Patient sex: F
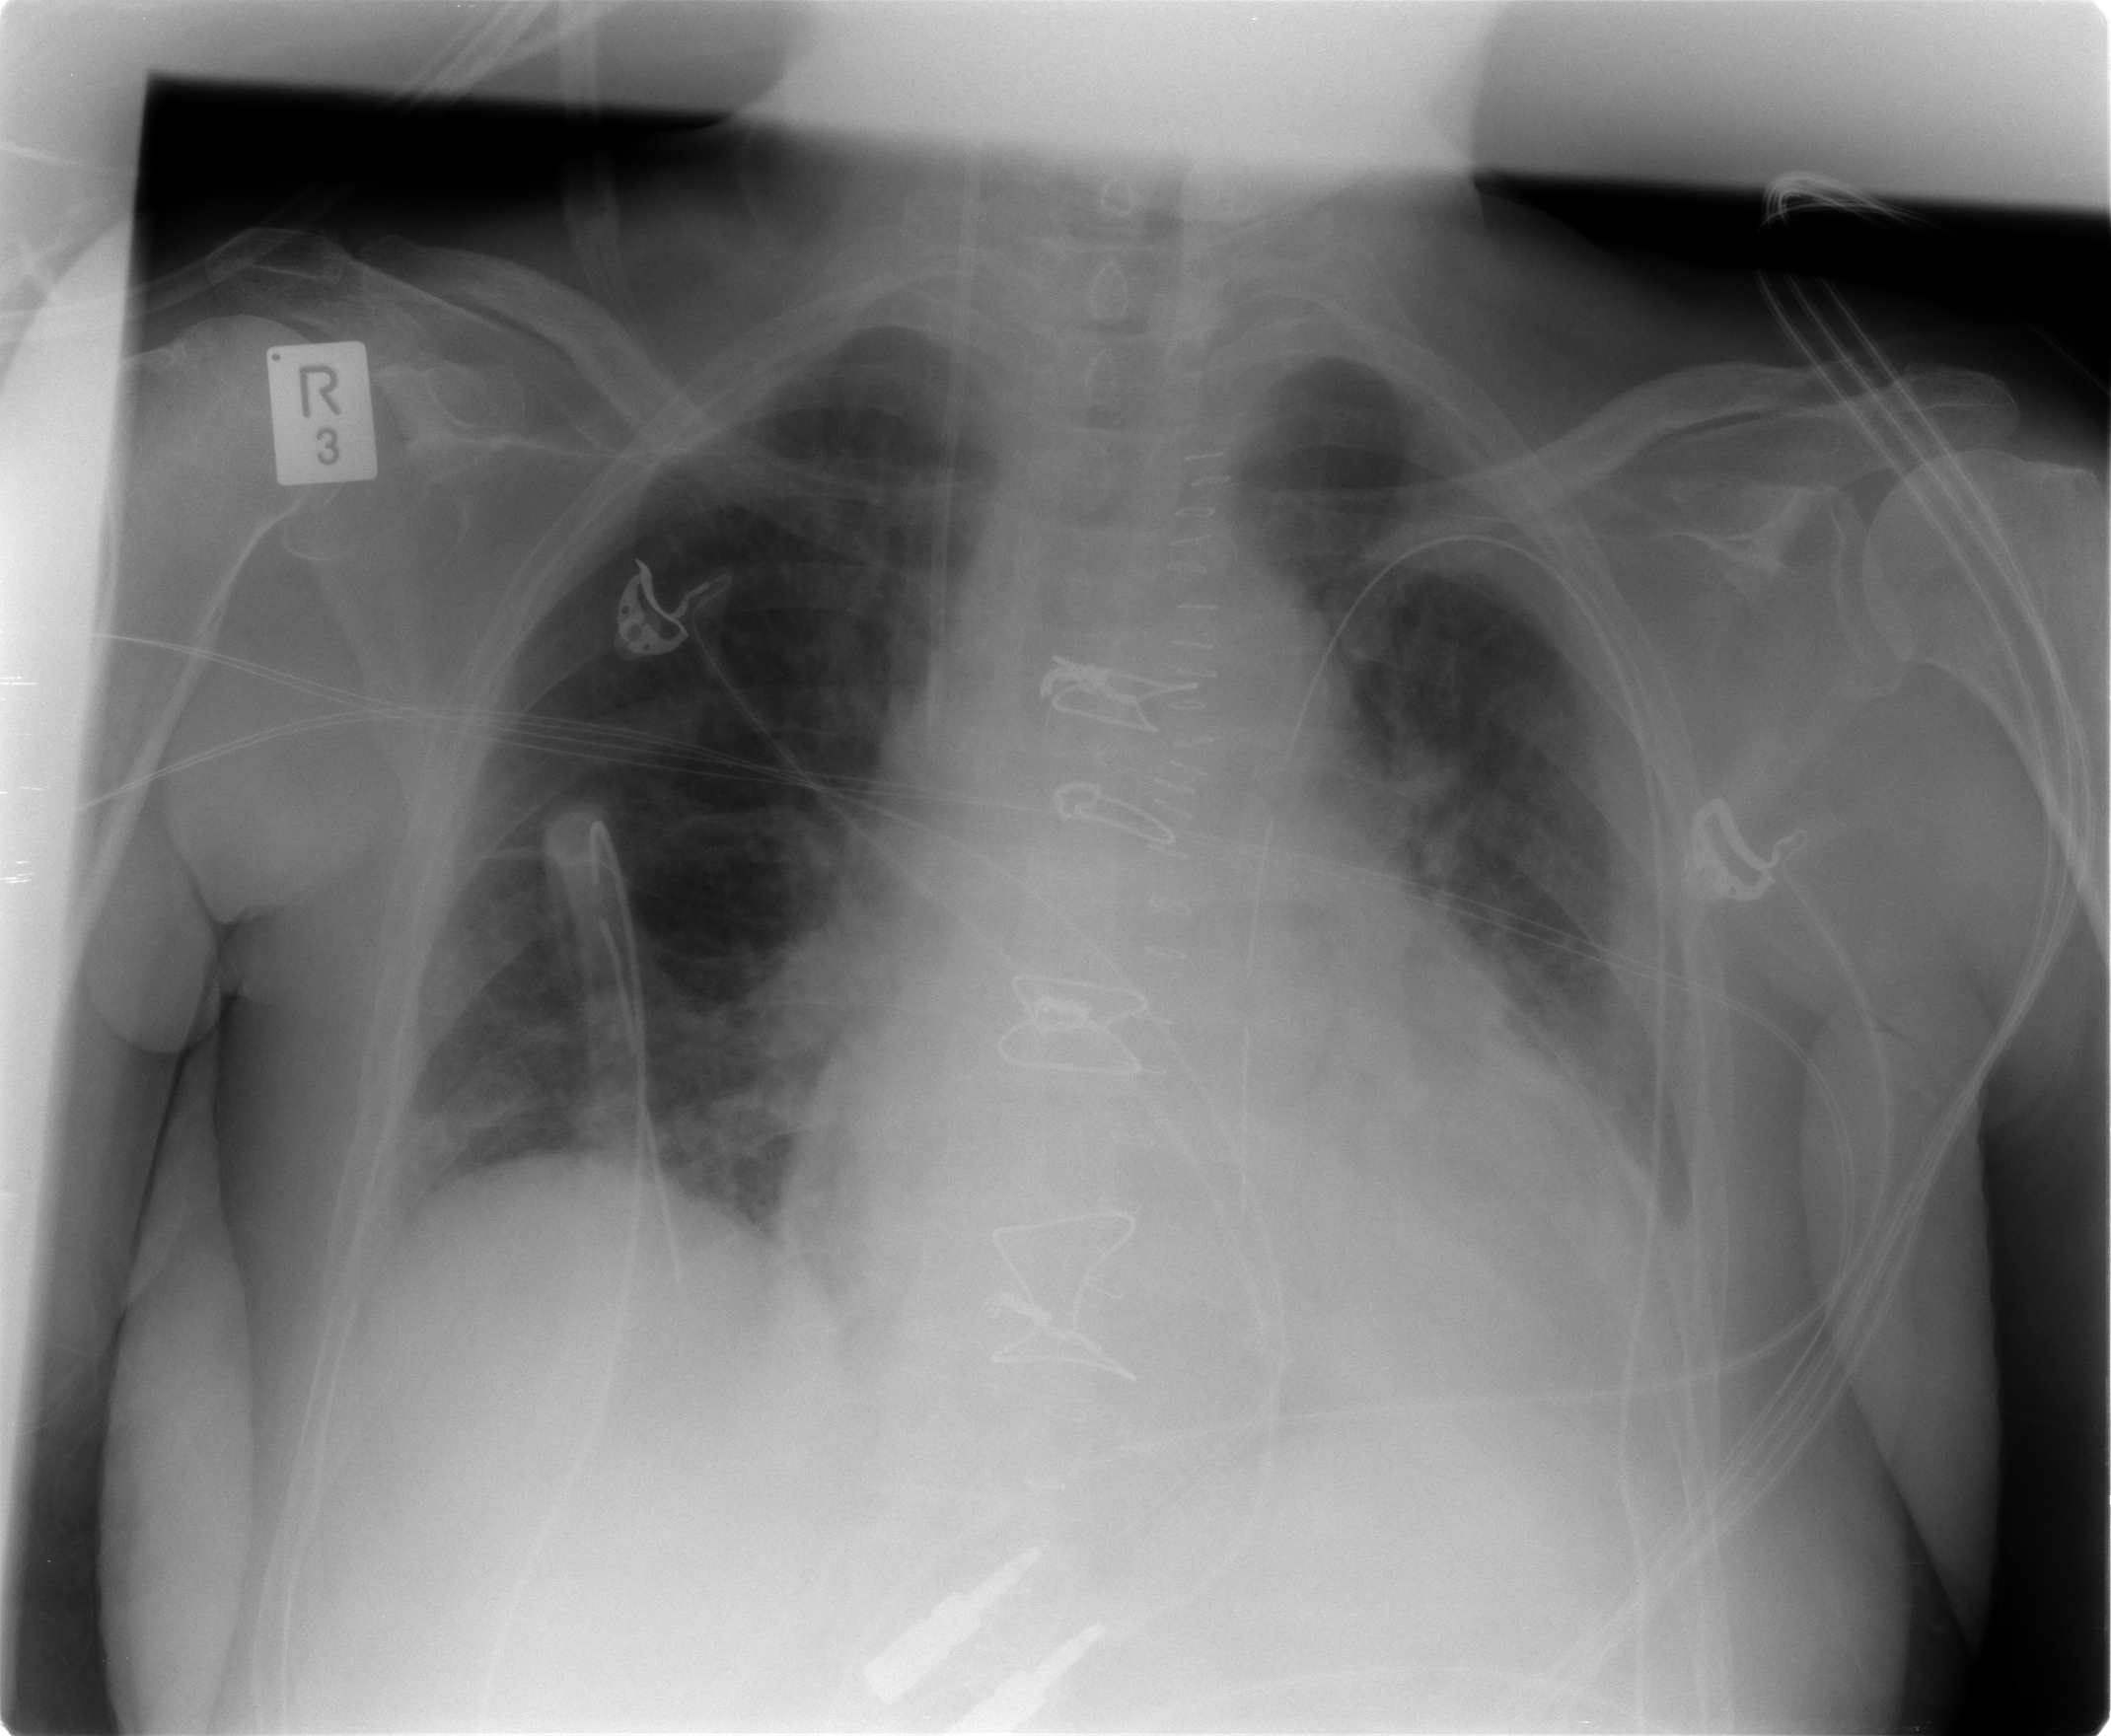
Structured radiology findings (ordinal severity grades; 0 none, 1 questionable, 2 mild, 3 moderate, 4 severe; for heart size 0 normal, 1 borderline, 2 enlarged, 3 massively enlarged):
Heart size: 2
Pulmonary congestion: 2
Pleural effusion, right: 0
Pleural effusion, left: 2
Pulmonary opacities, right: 0
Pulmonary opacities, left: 2
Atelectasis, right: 2
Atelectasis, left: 2